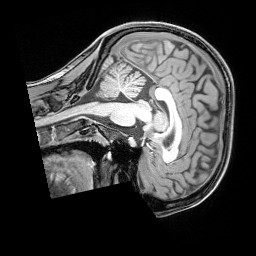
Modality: T1w
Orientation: sagittal
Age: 22
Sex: female
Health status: healthy
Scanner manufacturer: siemens
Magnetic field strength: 3 T
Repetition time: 1.65 s
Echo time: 0.00182 s